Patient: sex M, age 68
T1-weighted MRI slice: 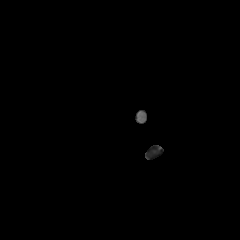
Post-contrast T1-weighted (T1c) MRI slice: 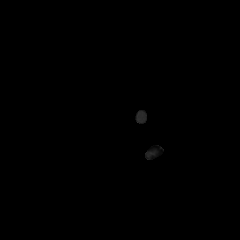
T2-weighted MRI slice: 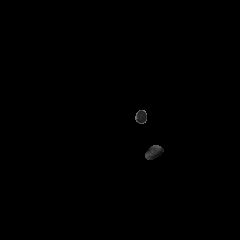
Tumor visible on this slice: no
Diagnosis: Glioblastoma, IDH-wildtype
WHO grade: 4